Field crop: maize
Growth stage: 2
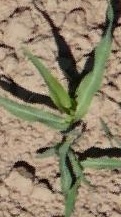
Species: maize